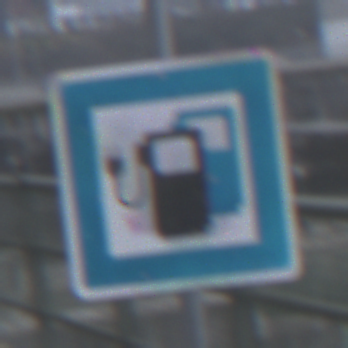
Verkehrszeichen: LadestationFuerElektrofahrzeuge
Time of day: MorningAfternoon
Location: Outdoor (Suburban)
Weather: Overcast
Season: NotSpecified
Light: Natural